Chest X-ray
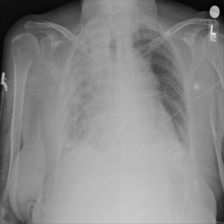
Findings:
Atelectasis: negative
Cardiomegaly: negative
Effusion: positive
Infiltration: positive
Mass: negative
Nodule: negative
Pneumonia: negative
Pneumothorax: negative
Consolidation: negative
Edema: negative
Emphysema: negative
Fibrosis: negative
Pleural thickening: negative
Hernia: negative